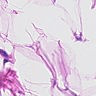
Metastatic tissue present: no